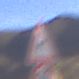
Verkehrszeichen: KurveRechts
Zusatzzeichen unten: Geschwindigkeit70
Umgebung: Outdoor, Nature
Tageszeit: MorningAfternoon
Wetter: PartlyCloudy
Licht: Natural
Jahreszeit: NotSpecified
Kontrast: HighContrast